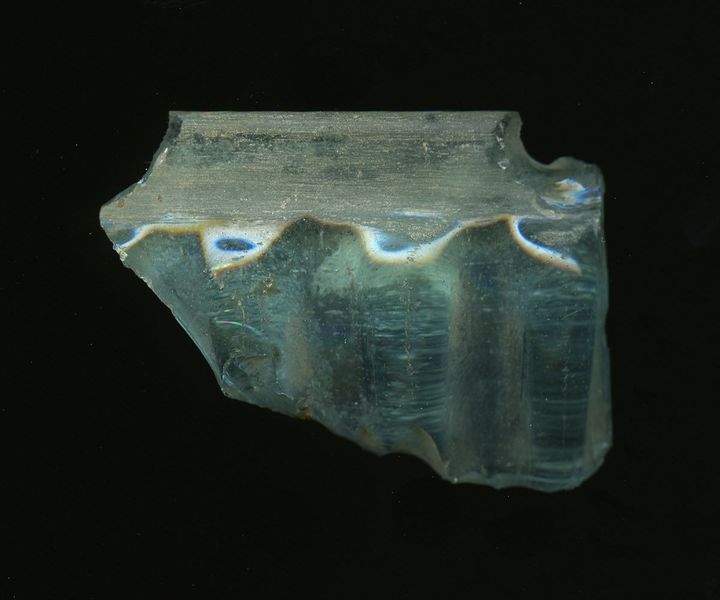
Titel: Fragment einer Rippenschale
Standort: Hamburg
Institution: Museum für Kunst und Gewerbe Hamburg
Schlagwörter: glas, schale, antike, geschnitten, kaiserzeit, gepresst, aufbewahrung, schankgeschirr, behälter, frühe kaiserzeit, prinzipat, römische, mittlere, späte